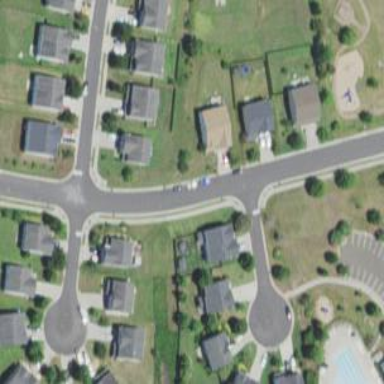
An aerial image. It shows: Footway along the road.